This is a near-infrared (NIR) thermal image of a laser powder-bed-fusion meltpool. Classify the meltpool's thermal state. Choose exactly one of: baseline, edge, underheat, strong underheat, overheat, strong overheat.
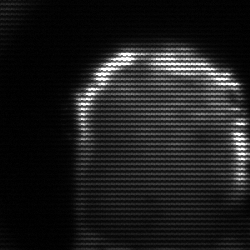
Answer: baseline